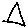
Label: triangle